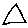
Label: triangle